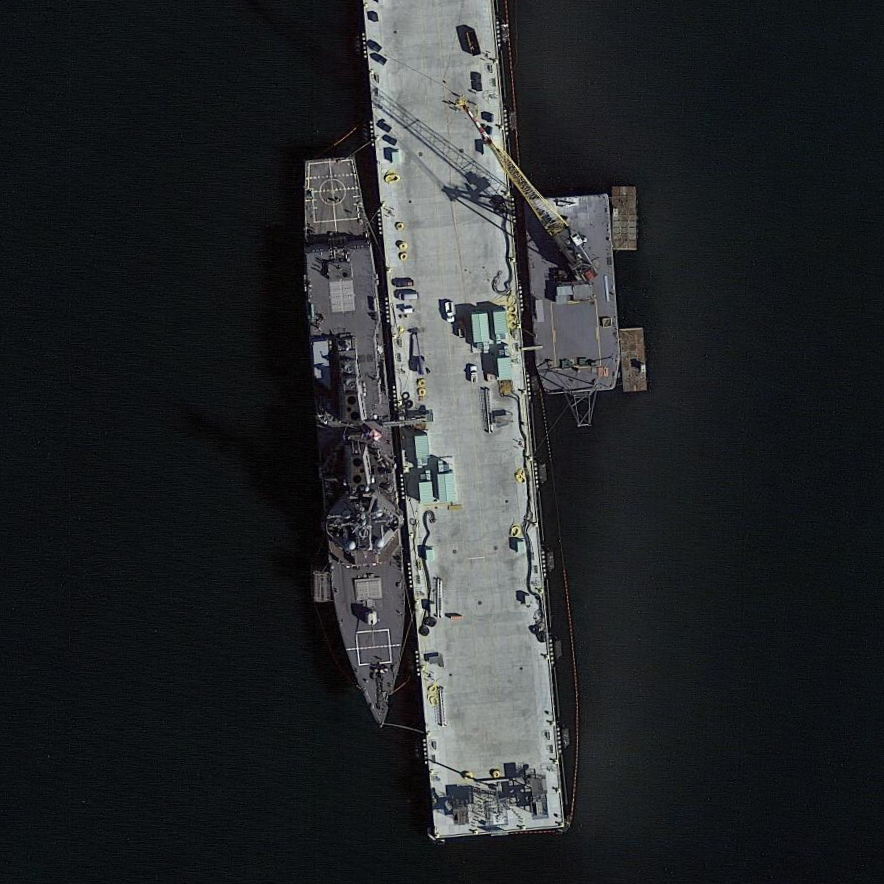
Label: destroyer